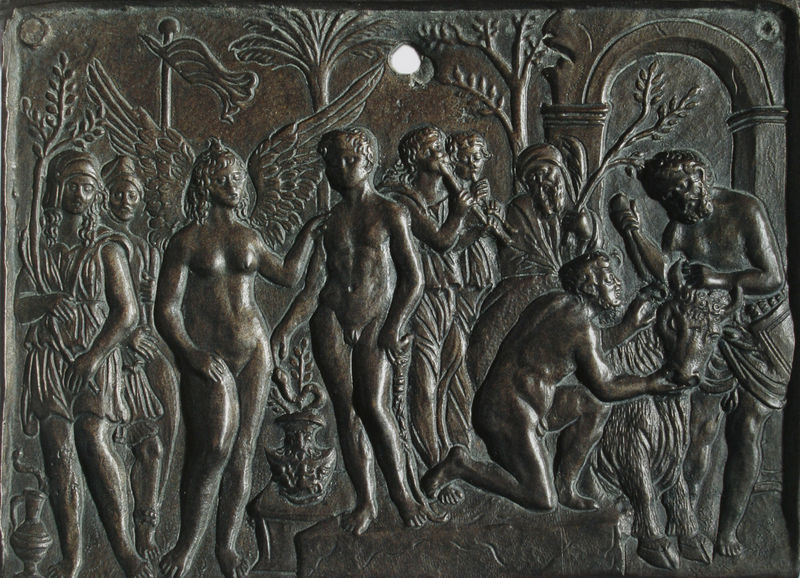
Titel: Die Verherrlichung eines Helden
Künstler: Andrea Riccio
Standort: Venedig
Institution: Museo Correr
Schlagwörter: akt, baum, blätter, flügel, gott, lendenschurz, mann, nackt, umhang, weiß, akte, bäume, frauen, grün, landschaft, menschen, äste, braun, brust, busen, frau, frisur, grau, hintergrund, kleid, licht, männer, schwarz, säule, säulen, schleier, tier, tiere, tuch, haube, alt, bart, bärte, jung, architektur, arme, augen, bibel, messer, rahmen, stein, hals, hände, instrument, ast, kirche, gewand, lange haare, gewänder, personen, musik, pflanzen, locken, renaissance, schulter, schultern, schön, engel, garten, krug, vase, fell, hufe, relief, brüste, bogen, fahnen, fahne, ernte, kuh, rind, füsse, figuren, rundbogen, banner, celebration, tafel, muskeln, glanz, metall, vasen, palme, bronze, nackte, platte, podest, junge, knie, oberschenkel, scham, zehen, tor, hüften, adam, eva, paradies, penis, schild, arkade, mond, ruine, schaf, schlachten, antike, motiv, torbogen, loch, stich, knien, schlange, helm, kachel, allegorie, mythologie, altar, flöte, karaffe, jüngling, krüge, hüfte, griechen, götter, nüstern, griechisch, dolch, kniend, knieen, griechenland, schlangen, palmen, opfer, opferung, hörner, stange, apoll, guss, bulle, ochse, stier, tunika, turban, gottheiten, flöten, flötenspieler, relieff, kalb, göttinnen, arkatur, kolumne, karaffen, widder, religion, jünglinge, fahnenträger, vae, genius, opferlamm, bronce, flüfel, flachrelief, halbrelief, menshen, opfertier, bronzerelief, heiden, athrazit, tunike, bronzeplatte, ggarten, romans, zaratustra, baal, brnce, sacriface